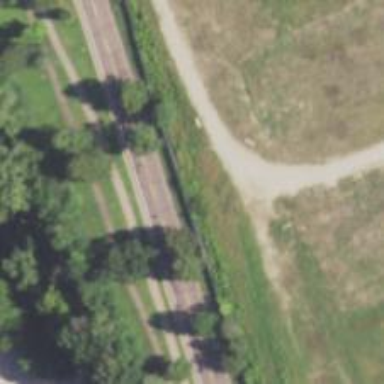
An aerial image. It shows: Marked crossing on cycleway.